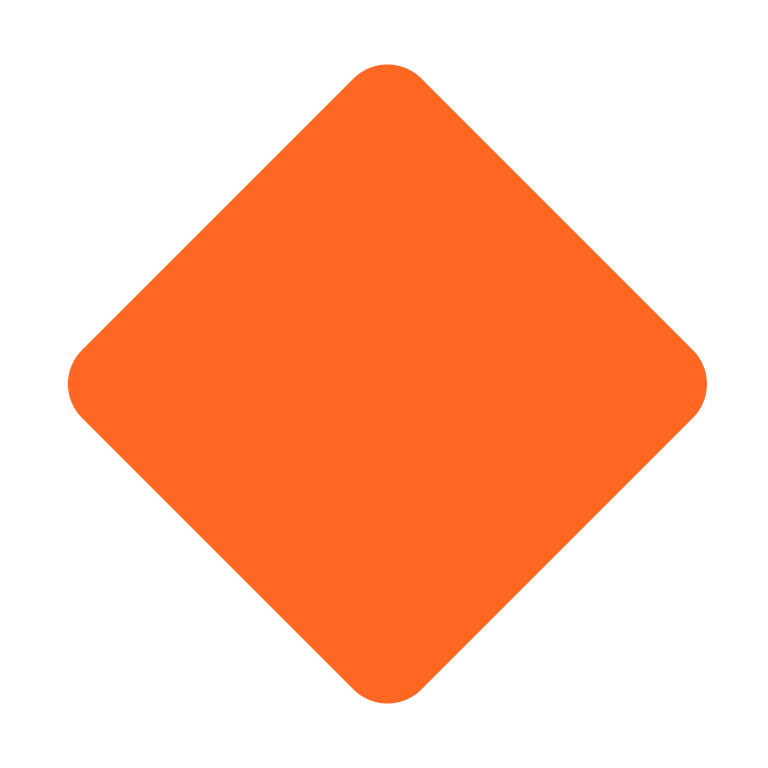
large orange diamond flat